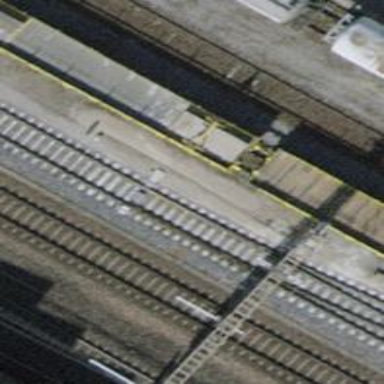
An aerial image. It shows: Railway switch.